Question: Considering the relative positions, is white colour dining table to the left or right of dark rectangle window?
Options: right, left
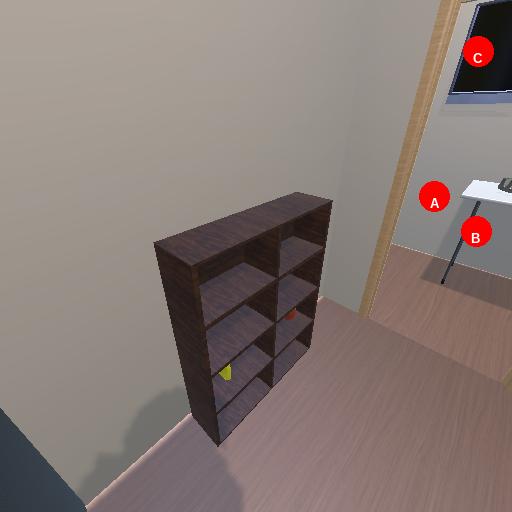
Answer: right